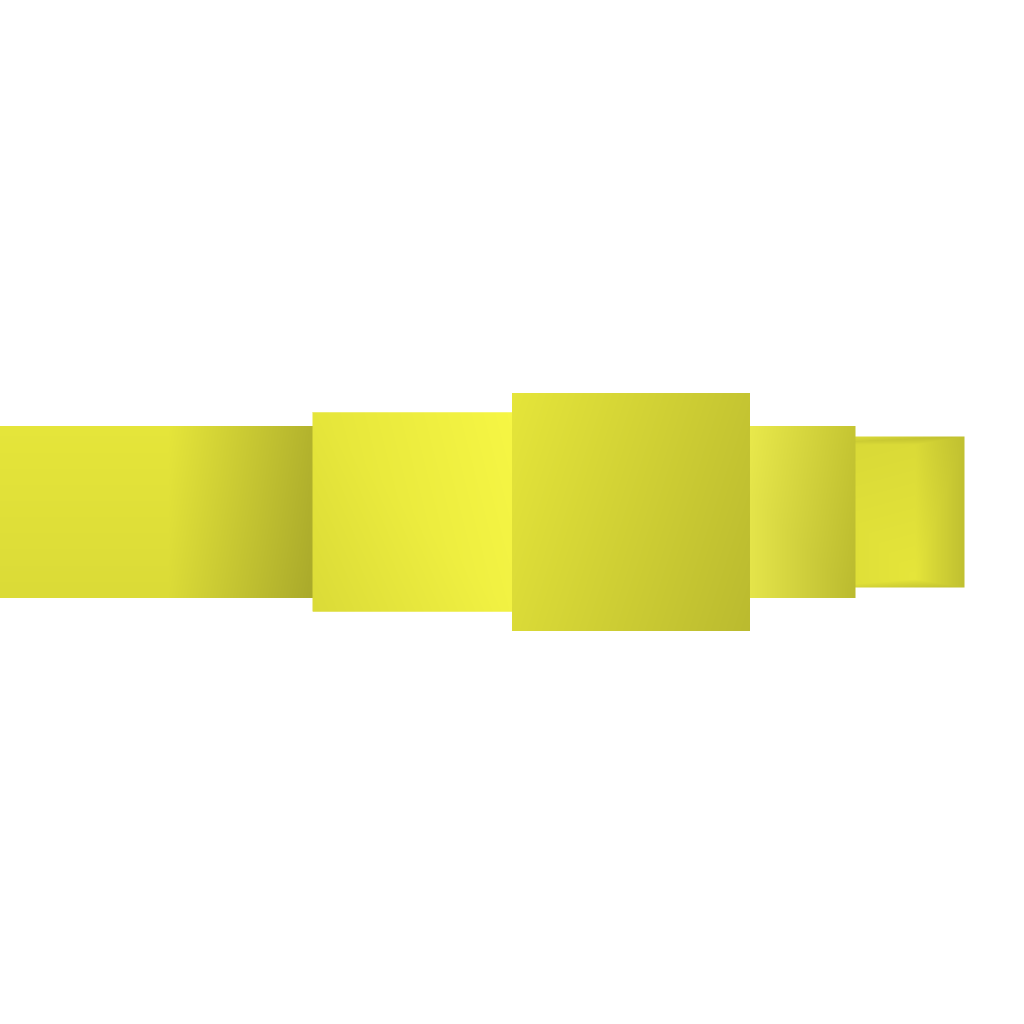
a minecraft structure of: Clock Timer (Long) bad low quality